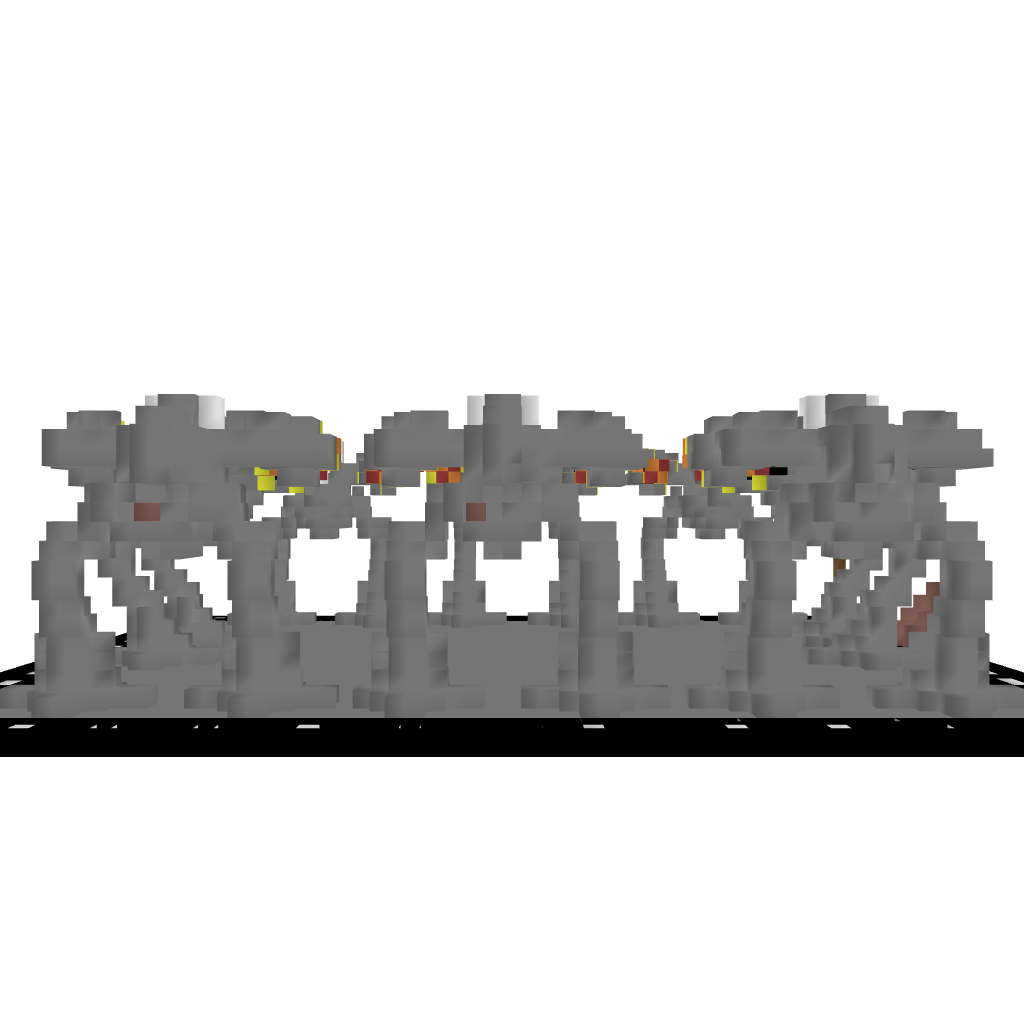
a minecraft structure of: MechWarriors bad low quality